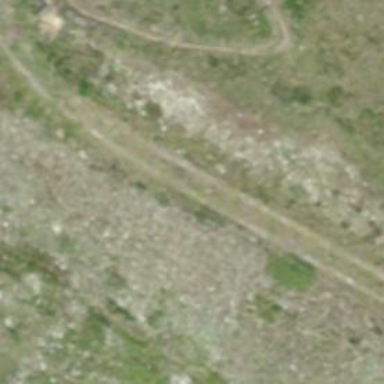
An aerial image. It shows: Grass track with grade3 track type.